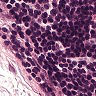
Metastatic tissue present: no